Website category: auto
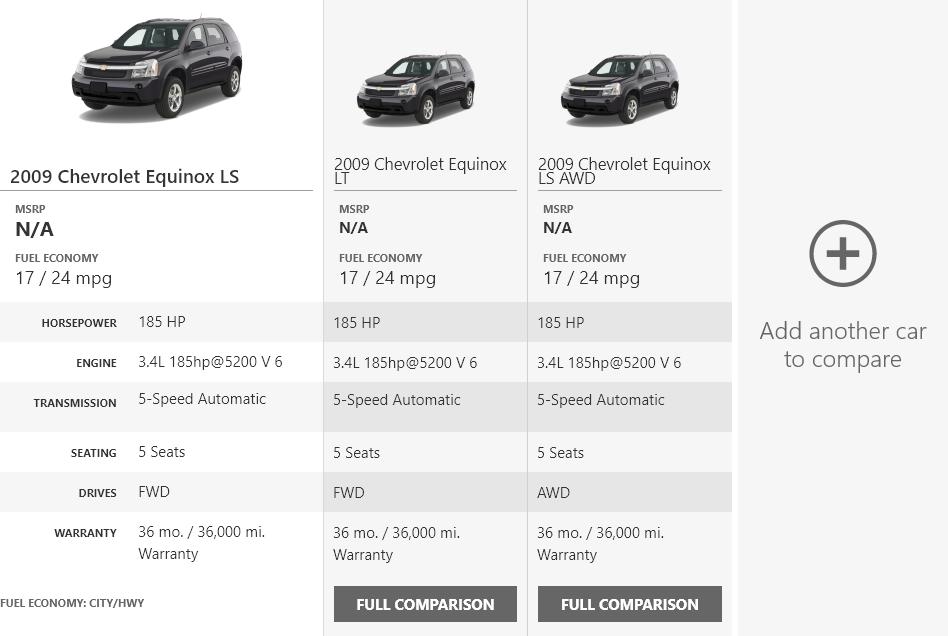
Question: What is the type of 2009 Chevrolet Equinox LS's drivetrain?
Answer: FWD

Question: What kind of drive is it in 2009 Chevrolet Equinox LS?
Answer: FWD

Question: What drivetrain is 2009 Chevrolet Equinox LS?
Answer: FWD

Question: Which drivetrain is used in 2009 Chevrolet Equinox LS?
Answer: FWD

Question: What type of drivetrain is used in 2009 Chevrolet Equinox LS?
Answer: FWD

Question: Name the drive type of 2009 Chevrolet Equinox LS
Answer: FWD

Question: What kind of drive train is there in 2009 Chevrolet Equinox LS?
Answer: FWD

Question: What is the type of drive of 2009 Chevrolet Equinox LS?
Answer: FWD

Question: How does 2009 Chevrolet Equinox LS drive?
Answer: FWD

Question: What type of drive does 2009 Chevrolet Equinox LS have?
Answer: FWD

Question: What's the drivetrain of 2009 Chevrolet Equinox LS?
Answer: FWD

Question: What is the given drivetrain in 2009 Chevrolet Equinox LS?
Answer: FWD

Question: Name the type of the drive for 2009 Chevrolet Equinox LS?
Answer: FWD

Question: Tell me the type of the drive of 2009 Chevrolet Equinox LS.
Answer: FWD

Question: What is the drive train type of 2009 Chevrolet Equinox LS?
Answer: FWD

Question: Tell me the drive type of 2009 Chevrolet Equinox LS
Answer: FWD

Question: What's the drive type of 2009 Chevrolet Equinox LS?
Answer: FWD

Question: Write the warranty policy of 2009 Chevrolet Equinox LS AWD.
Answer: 36 mo. / 36,000 mi. Warranty

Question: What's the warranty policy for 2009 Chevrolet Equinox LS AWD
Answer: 36 mo. / 36,000 mi. Warranty

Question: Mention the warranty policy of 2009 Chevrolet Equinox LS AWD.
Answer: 36 mo. / 36,000 mi. Warranty

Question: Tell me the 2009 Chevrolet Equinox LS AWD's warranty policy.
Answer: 36 mo. / 36,000 mi. Warranty